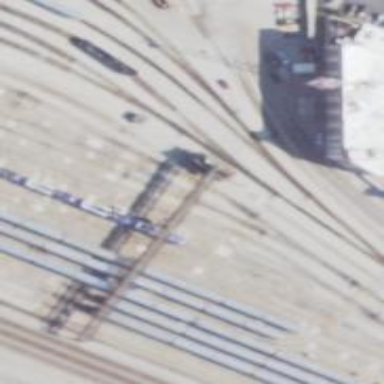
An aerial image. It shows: Railway yard in service.